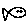
Label: fish